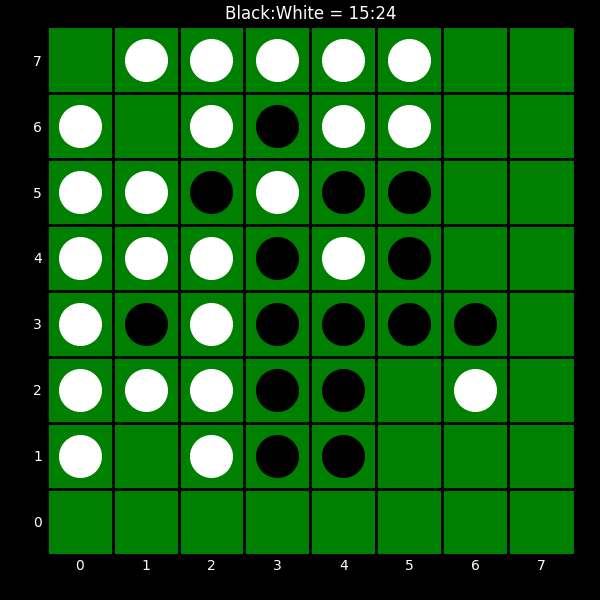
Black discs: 15
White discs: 24